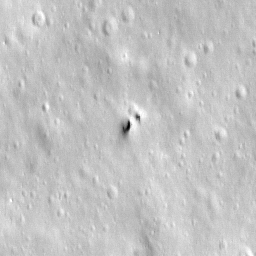
Pit: Stevinus 8
Host crater: Stevinus
Host type: impact_melt
Lunar coordinates: latitude -32.309, longitude 54.661